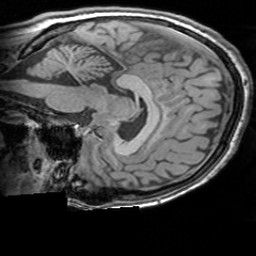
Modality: T1w
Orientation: sagittal
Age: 19
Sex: male
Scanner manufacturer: siemens
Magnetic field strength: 3 T
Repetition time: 1.63 s
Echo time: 0.00311 s